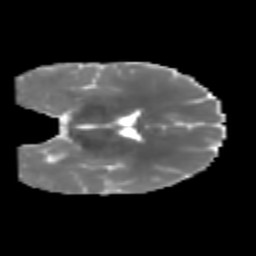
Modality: MD
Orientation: coronal
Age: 23
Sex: male
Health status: healthy